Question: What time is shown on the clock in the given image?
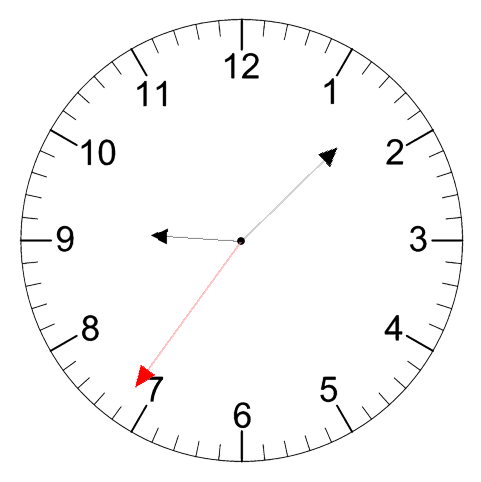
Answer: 09:07:36